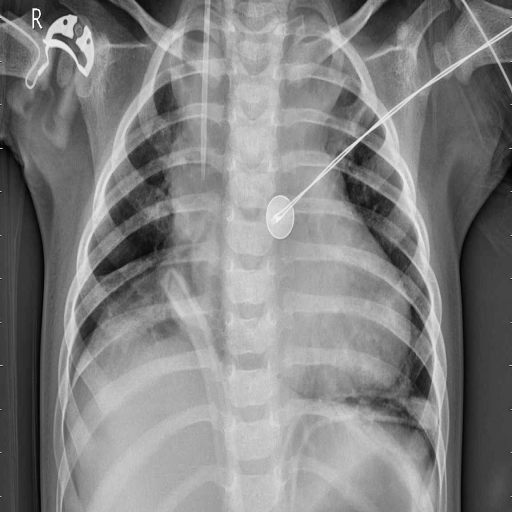
Finding: PNEUMONIA